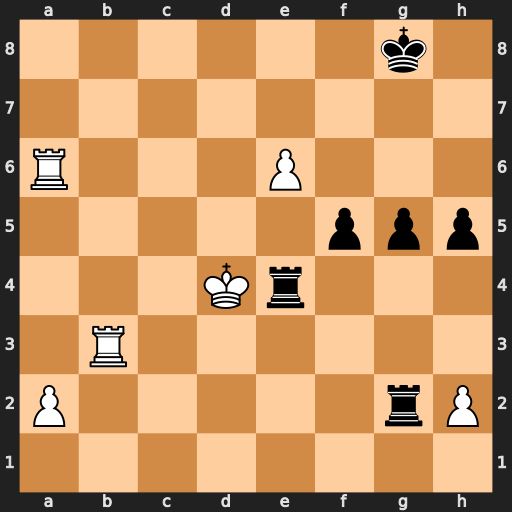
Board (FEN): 6k1/8/R3P3/5ppp/3Kr3/1R6/P5rP/8
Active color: w
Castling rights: -
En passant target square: -
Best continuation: Kd3 Rge2 Rb8+ Kg7 Rb7+ Kh6 e7+